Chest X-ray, AP view. Patient: 38 years old, sex F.
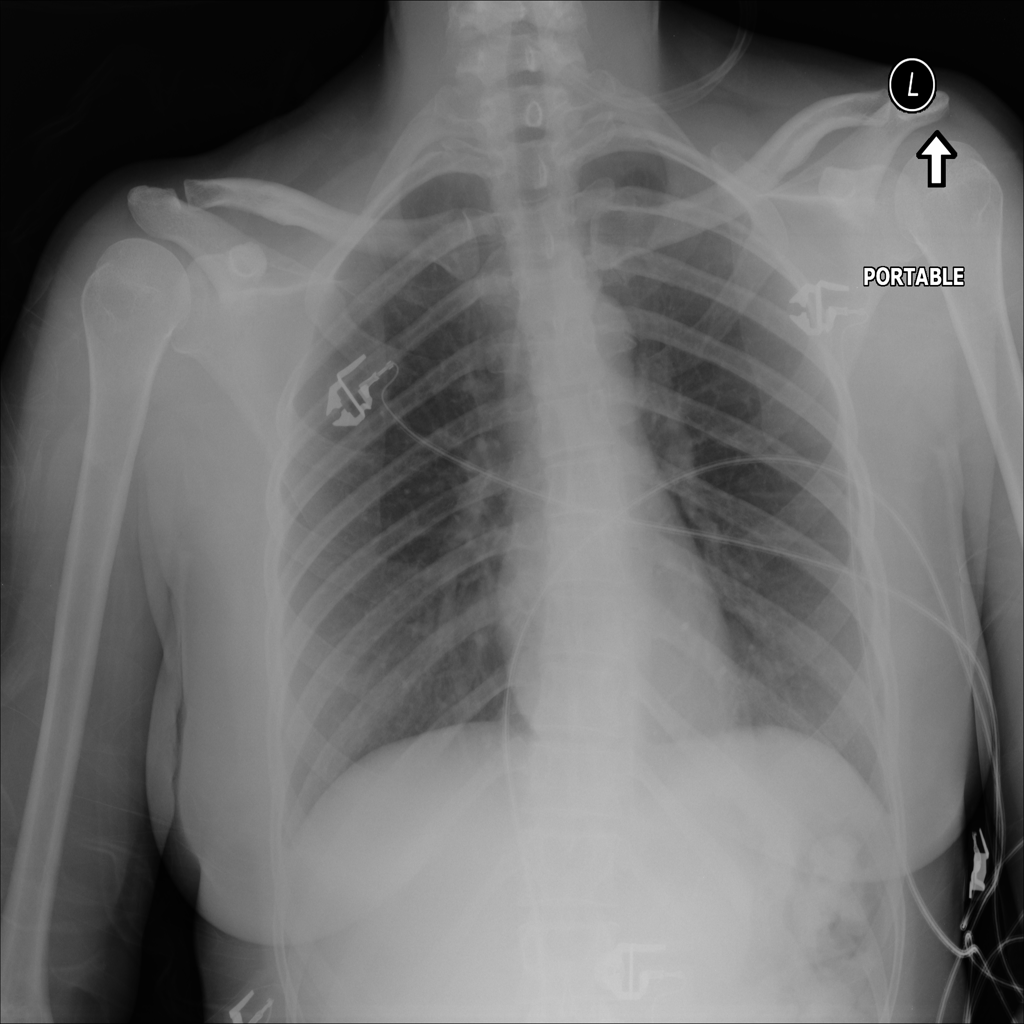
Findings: No Finding